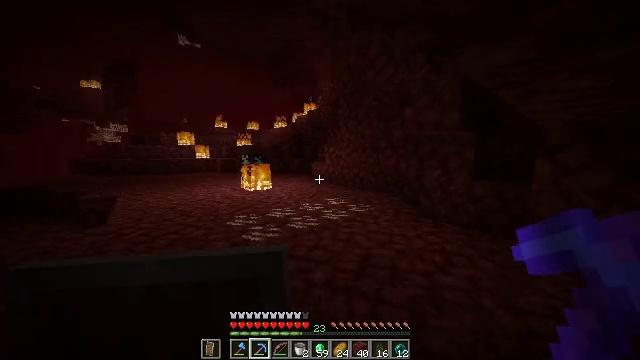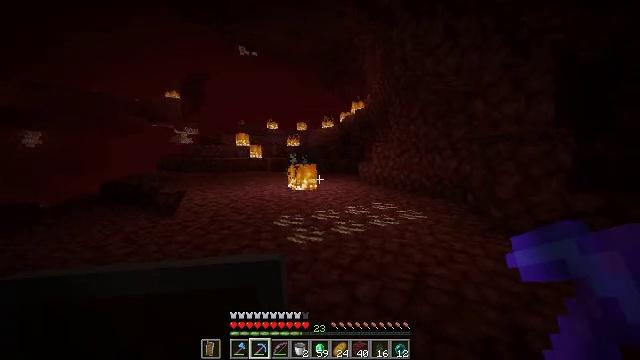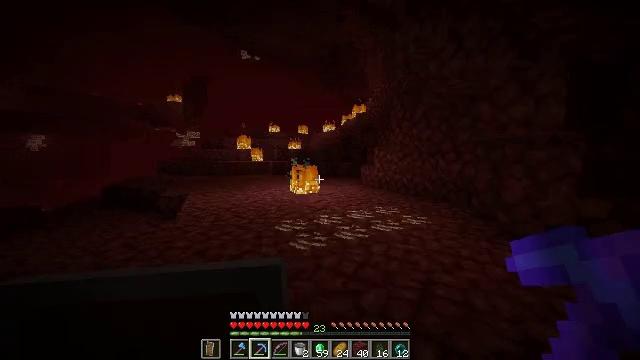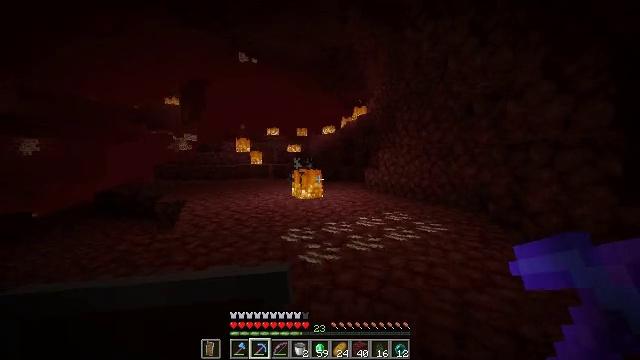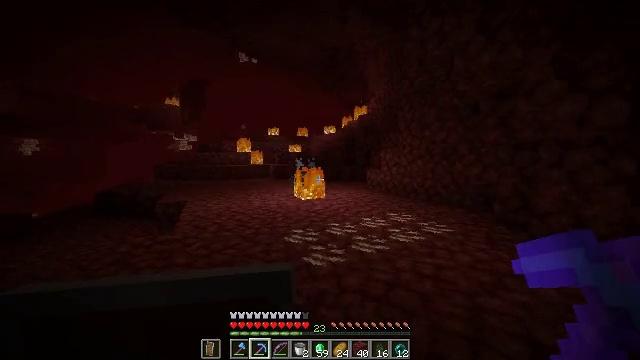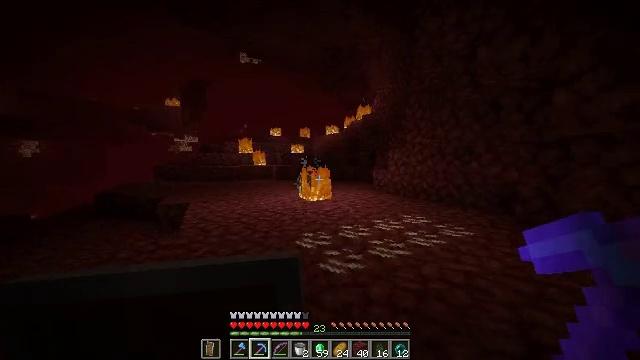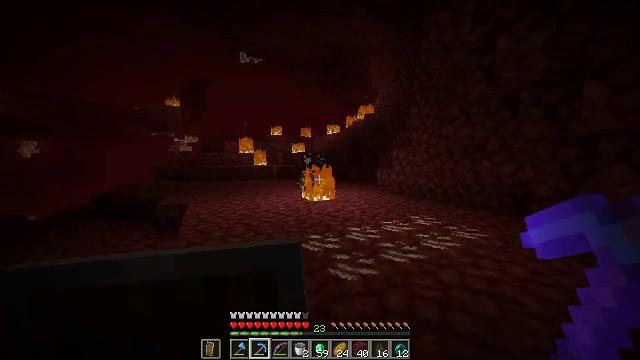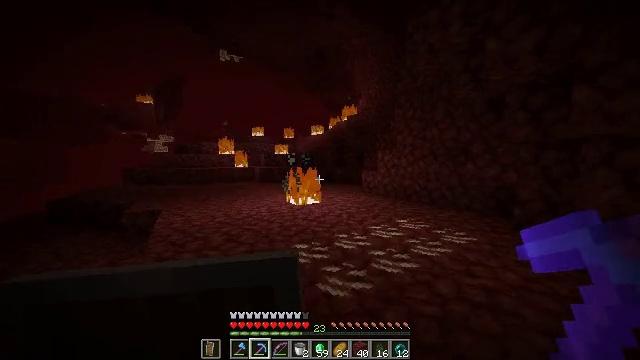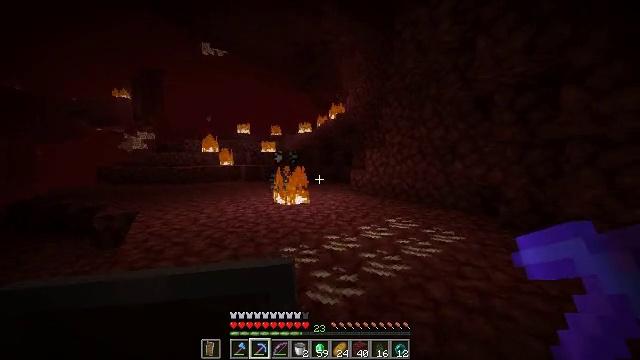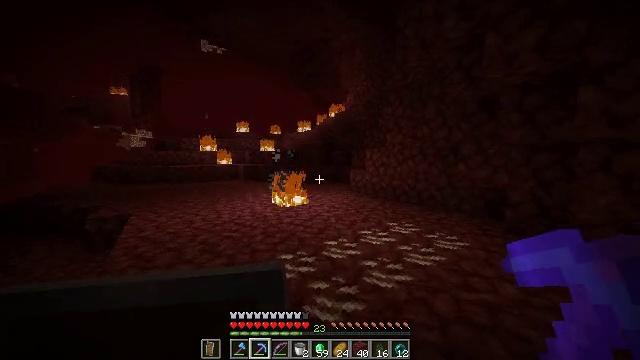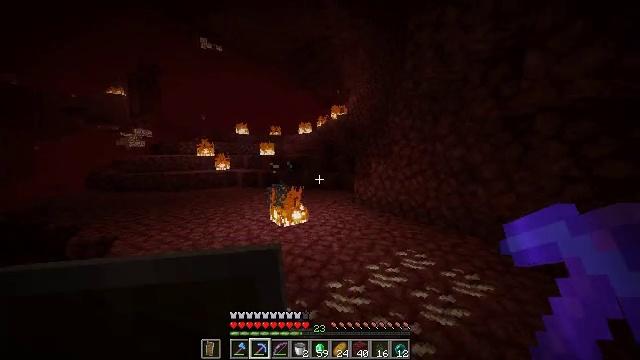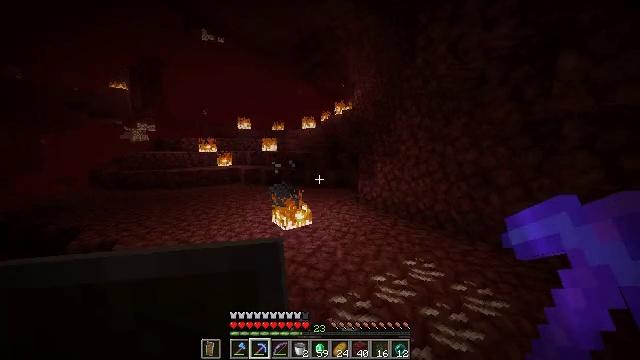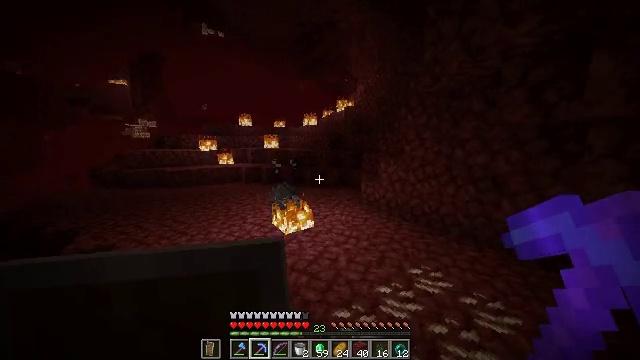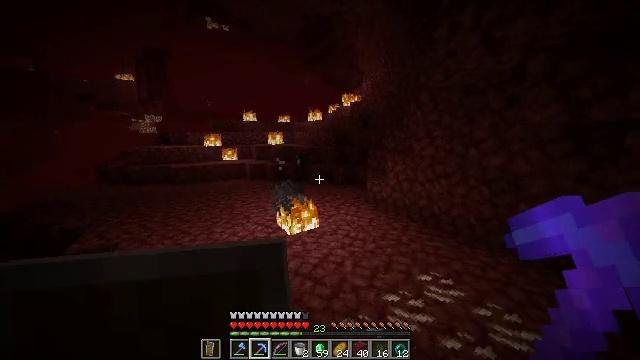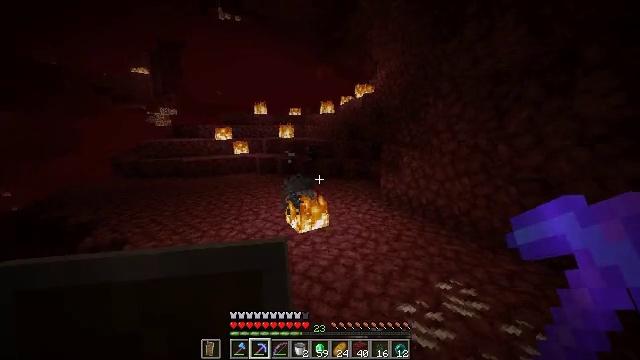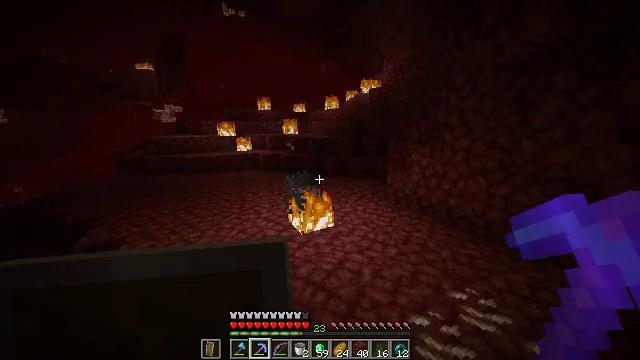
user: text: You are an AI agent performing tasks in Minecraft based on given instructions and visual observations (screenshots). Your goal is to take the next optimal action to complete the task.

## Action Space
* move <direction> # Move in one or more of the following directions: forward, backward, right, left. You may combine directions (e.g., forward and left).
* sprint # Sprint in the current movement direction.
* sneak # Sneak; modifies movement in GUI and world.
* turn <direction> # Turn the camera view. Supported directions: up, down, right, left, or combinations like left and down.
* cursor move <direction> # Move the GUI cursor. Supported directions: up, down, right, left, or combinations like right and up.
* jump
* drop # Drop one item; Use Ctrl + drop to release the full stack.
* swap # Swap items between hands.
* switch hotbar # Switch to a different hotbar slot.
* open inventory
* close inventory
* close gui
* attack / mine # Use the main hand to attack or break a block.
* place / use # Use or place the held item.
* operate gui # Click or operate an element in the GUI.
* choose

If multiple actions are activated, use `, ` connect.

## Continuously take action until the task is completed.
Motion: motion action
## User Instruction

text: Clear the fire from the area.
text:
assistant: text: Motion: move forward and move left, sprint, turn left
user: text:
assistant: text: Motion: move forward and move left, sprint
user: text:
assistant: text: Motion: move forward and move left, sprint
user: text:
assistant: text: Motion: move forward and move left, sprint
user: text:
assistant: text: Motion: move forward and move left, sprint
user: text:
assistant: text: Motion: move forward, sprint
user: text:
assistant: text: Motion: move forward, sprint, turn right
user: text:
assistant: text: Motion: move forward, sprint, turn right
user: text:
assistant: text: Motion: move forward, sprint, jump
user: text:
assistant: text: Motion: move forward, sprint, turn down, jump
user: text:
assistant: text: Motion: move forward, sprint, turn down, jump
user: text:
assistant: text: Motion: move forward, sprint, turn down, jump
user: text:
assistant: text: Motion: move forward, sprint, turn left and down, jump
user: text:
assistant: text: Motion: move forward, sprint, turn left and down, jump
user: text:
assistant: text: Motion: move forward and move left, sprint, turn left, jump
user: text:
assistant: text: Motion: move forward and move left, sprint, turn down, jump
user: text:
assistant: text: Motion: move forward and move left, sprint, turn right and down, jump
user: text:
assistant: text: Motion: move forward and move left, sprint, turn right and down, jump
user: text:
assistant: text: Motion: move forward and move left, sprint, turn down
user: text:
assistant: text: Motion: move forward and move left, sprint
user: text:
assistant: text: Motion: move forward and move left, sprint
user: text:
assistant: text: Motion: move forward and move left, sprint, turn down
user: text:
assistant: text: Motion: move forward and move left, sprint, turn right and down
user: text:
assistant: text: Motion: move forward, sprint
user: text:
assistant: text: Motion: move forward, sprint
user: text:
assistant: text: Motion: move forward, sprint
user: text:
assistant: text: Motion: move forward, sprint
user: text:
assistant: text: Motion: move forward, sprint, attack / mine
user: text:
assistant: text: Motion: move forward, sprint, attack / mine
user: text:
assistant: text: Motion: move forward, sprint, turn left and up